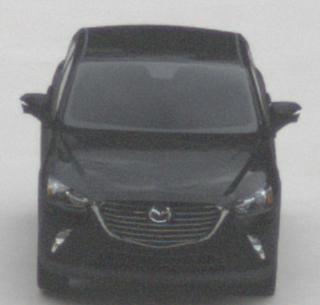
Make: Mazda
Model: CX-3 SKYACTIV-G 120
Detailed model: CX-3 (DK)
Model produced from: 2015/06
Model produced until: 2018/06
Doors: 5
Color: black
Road condition: dry road
Daytime: morning or afternoon
Contrast: low contrast